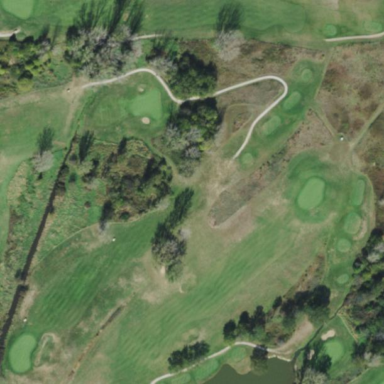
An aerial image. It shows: Golf fairway in the image.